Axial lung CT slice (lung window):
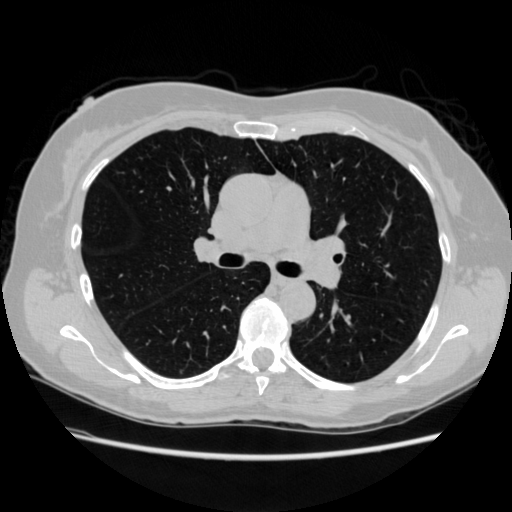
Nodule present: no